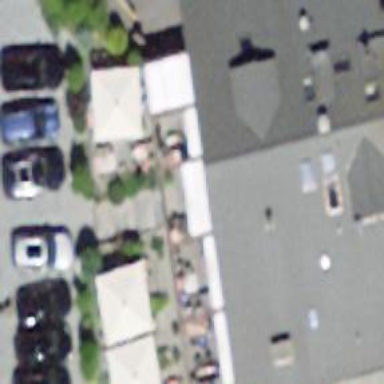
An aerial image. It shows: Restaurant.